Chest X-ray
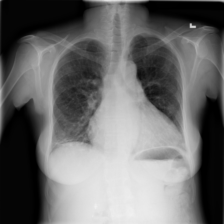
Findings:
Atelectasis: positive
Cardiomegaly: positive
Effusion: positive
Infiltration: positive
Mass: negative
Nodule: positive
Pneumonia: negative
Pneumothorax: negative
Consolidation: negative
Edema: negative
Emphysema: negative
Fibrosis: negative
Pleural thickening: negative
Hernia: negative